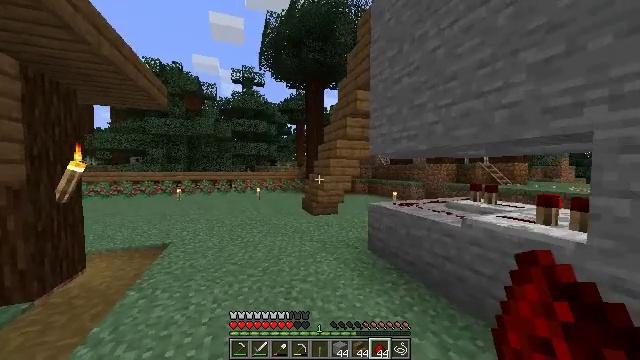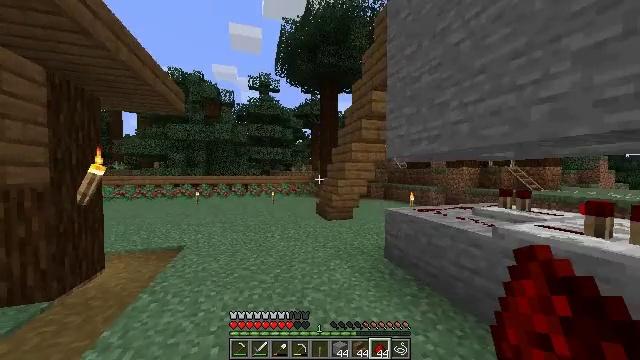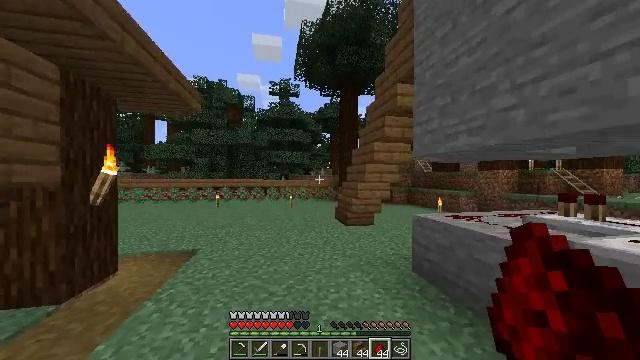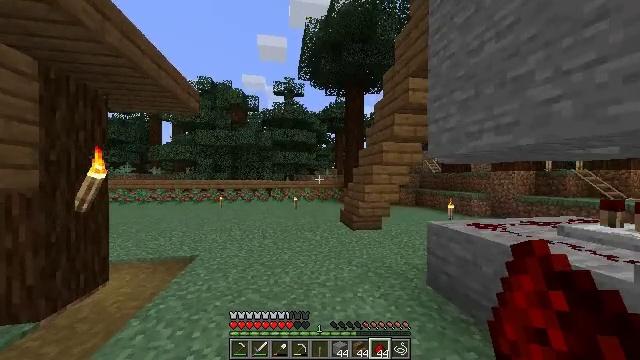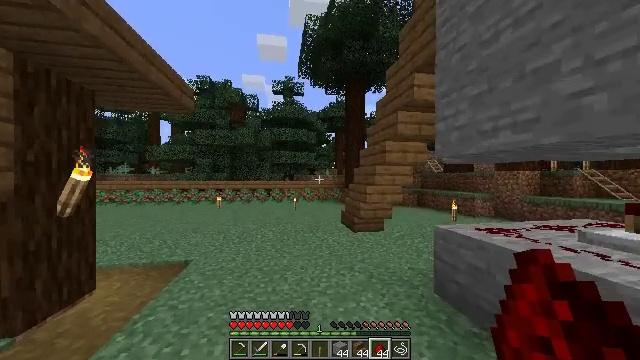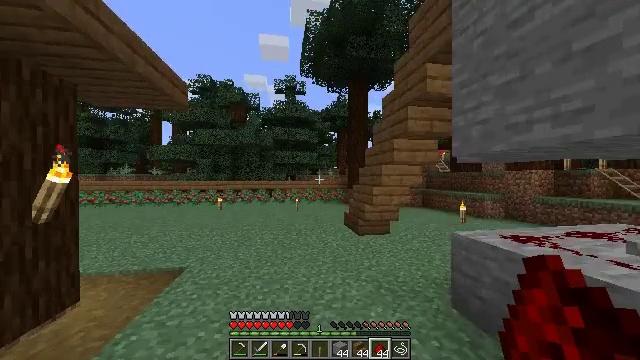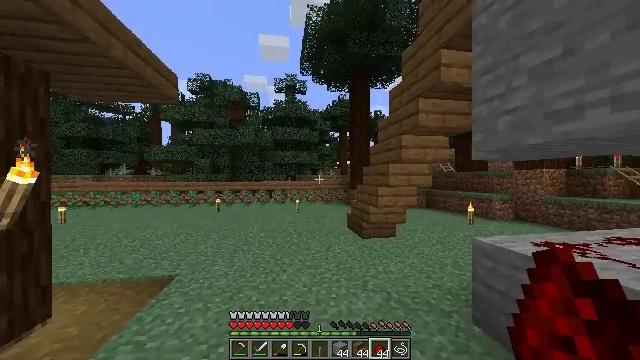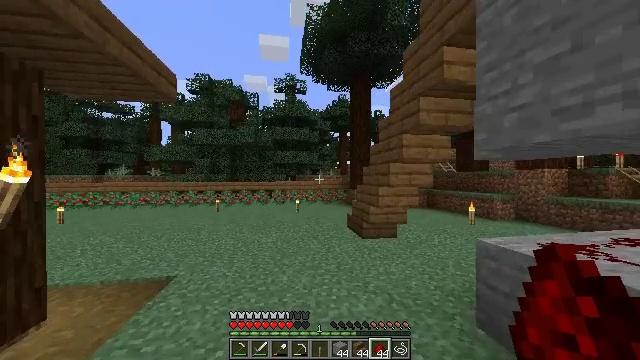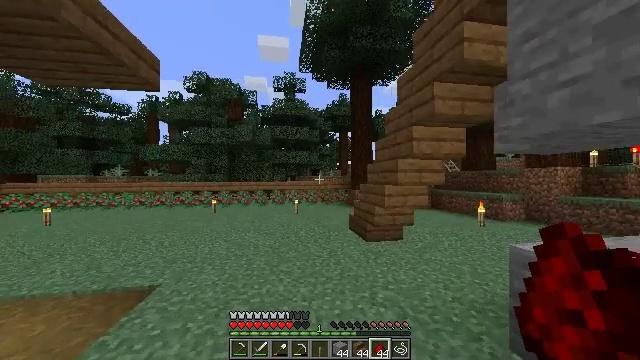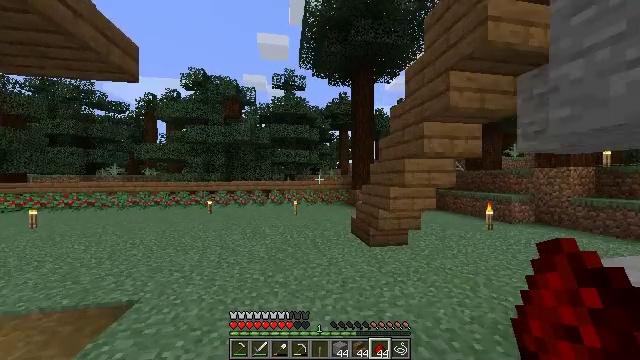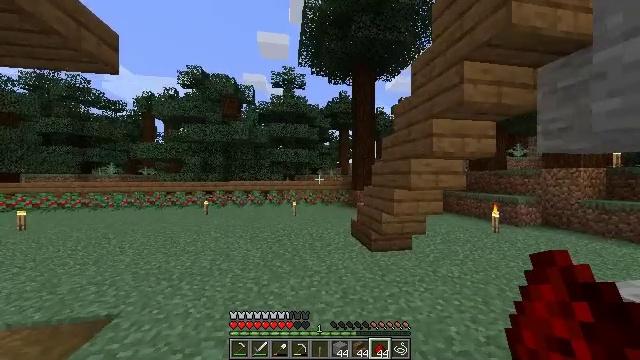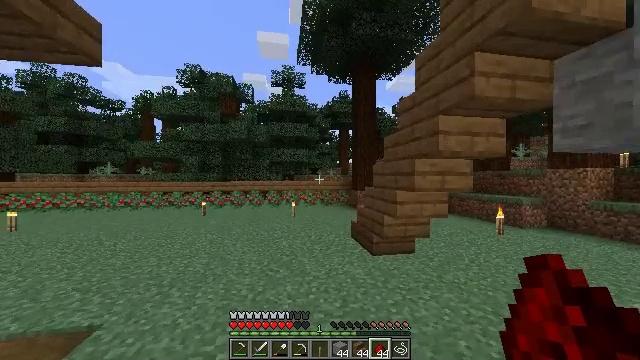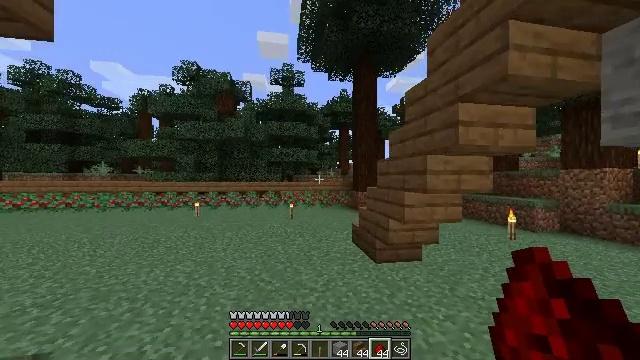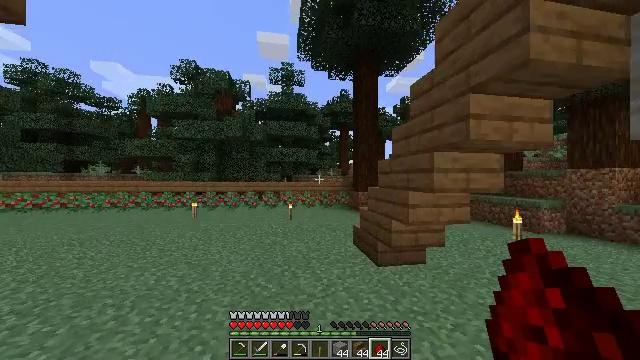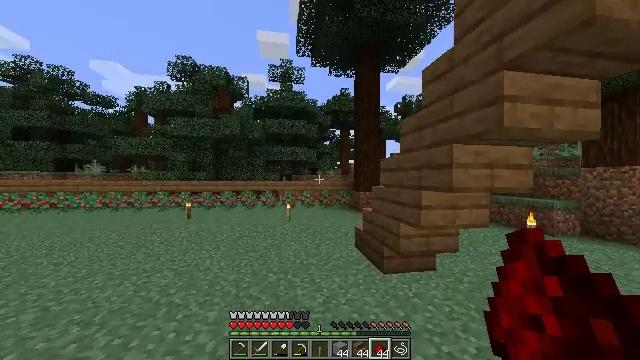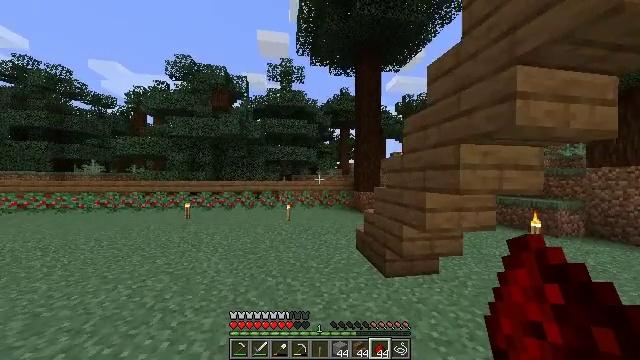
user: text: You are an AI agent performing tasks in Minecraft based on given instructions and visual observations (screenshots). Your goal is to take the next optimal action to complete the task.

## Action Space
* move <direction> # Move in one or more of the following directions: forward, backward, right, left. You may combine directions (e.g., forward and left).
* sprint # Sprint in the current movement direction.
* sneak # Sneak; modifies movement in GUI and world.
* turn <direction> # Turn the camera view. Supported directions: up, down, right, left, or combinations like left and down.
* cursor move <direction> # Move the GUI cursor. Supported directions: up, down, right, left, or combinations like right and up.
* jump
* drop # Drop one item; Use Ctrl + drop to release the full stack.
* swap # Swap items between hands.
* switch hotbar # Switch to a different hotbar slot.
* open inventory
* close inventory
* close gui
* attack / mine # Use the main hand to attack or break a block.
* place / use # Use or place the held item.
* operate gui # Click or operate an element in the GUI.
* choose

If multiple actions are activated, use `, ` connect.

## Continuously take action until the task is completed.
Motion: motion action
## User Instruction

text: Retrieve the redstone wire by breaking it.
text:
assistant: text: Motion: move forward, sprint, turn left and up
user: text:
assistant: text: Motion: move forward, sprint, turn left and up
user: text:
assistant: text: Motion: move forward, sprint, turn left
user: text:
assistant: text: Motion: move forward, sprint
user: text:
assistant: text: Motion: move forward, sprint
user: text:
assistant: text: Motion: move forward
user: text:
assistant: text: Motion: move forward
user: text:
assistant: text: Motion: move forward
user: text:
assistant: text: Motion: move forward
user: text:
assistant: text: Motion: move forward
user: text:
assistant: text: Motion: move forward
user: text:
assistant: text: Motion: move forward
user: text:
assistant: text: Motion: move forward
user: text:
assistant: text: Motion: move forward
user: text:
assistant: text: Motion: move forward
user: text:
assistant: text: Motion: move forward
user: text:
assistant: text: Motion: move forward
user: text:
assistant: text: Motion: move forward, turn right
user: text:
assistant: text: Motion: move forward and move left, turn right
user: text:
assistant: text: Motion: move forward and move left, turn right and down
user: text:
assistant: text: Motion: move forward and move left, turn right and down
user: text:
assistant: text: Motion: move forward and move left, turn right and down
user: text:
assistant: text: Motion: move forward and move left, turn right
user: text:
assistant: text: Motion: move forward and move left, turn right
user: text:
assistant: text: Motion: move forward and move left, turn right
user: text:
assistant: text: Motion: move forward and move left, turn right
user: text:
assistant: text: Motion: move forward and move left, turn right
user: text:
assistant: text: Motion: move forward and move left
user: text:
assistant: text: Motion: move forward and move left
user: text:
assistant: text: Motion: move forward and move left